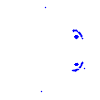
Particle: pion